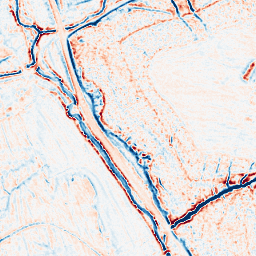
Category: edge_preserving
Decomposition family: bilateral
Decomposition parameters: d: 9
sigma_color: 150
sigma_space: 150
Upsampling method: bilinear
Upsampling parameters: scale: 8
Upsampling scale: 8